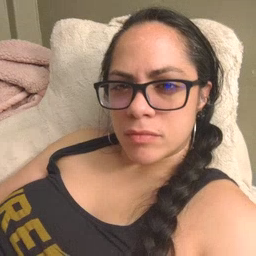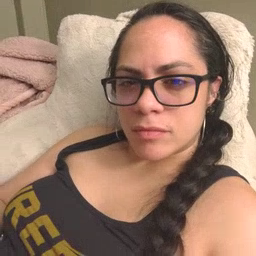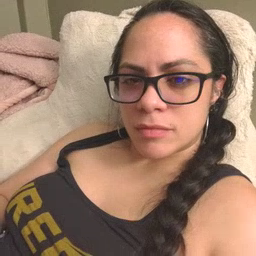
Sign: pen